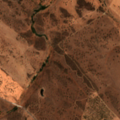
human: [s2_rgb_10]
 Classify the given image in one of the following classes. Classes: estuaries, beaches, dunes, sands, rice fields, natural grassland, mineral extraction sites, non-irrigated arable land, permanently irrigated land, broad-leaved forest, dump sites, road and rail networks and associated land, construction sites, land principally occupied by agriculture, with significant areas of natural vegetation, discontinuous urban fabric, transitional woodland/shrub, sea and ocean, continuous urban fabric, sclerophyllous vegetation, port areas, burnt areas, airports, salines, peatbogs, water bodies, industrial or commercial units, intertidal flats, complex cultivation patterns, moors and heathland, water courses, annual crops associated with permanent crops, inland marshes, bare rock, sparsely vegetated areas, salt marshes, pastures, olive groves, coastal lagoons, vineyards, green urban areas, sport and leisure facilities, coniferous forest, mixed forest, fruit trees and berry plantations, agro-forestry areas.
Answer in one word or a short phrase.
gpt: land principally occupied by agriculture, with significant areas of natural vegetation, agro-forestry areas, transitional woodland/shrub